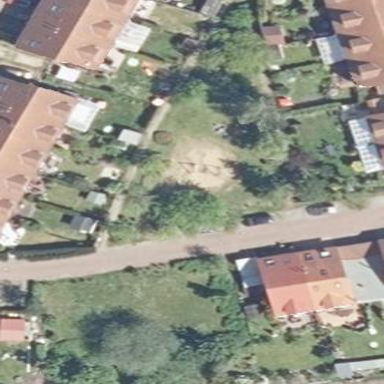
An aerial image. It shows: Playground area for leisure activities on the land.